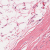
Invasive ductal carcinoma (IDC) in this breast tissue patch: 0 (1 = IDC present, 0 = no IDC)